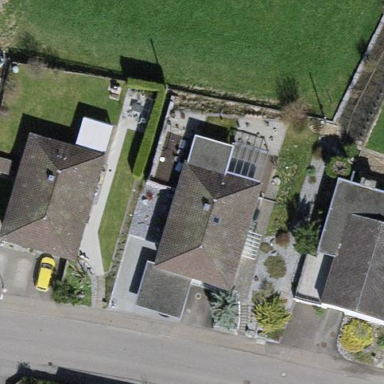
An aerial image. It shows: Building with tiled roof.